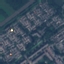
Land use / land cover: Residential